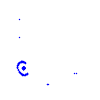
Particle: proton